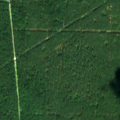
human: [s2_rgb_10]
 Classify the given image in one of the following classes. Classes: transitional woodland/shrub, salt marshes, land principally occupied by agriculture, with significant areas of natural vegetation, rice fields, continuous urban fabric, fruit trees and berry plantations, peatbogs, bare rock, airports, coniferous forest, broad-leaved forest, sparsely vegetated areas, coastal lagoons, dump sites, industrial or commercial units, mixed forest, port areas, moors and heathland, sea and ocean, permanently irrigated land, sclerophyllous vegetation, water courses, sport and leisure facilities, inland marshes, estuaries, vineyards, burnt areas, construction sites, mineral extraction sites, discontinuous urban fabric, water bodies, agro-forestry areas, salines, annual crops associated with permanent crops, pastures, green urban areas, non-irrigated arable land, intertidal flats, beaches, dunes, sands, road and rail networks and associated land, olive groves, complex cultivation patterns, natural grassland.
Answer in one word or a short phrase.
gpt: complex cultivation patterns, coniferous forest